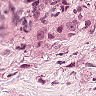
Metastatic tissue present: yes